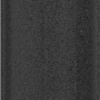
Label: dusty